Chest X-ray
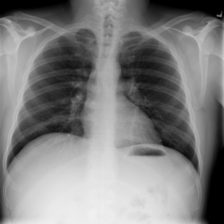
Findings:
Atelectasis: negative
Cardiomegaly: negative
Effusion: negative
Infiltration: positive
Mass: negative
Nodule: negative
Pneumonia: negative
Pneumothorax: negative
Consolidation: negative
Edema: negative
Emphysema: negative
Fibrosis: negative
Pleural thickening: negative
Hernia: negative